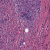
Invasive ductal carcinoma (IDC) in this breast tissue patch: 0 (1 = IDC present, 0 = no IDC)